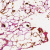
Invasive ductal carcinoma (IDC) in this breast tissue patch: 0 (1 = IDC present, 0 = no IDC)